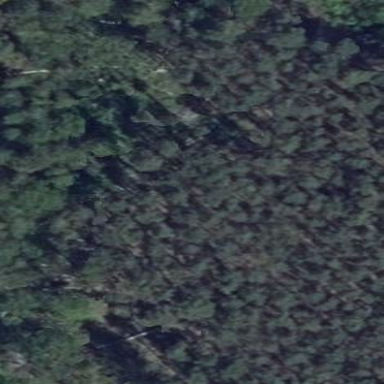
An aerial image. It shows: Forest area.